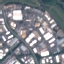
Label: Industrial